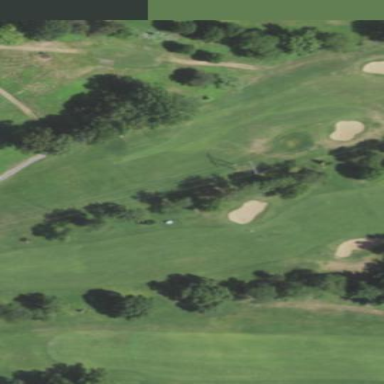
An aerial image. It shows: Grassy area designated as golf fairway.